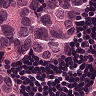
Metastatic tissue present: yes